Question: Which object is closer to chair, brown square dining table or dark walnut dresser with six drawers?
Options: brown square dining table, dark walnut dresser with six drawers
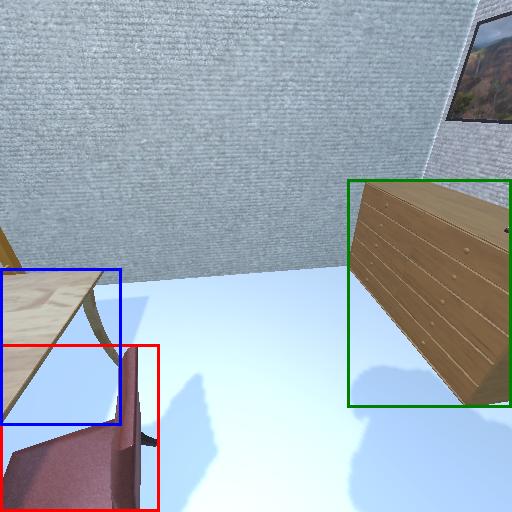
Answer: brown square dining table